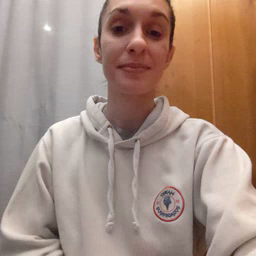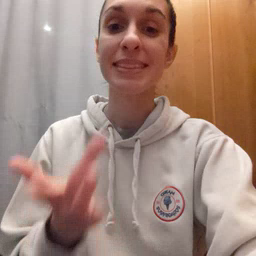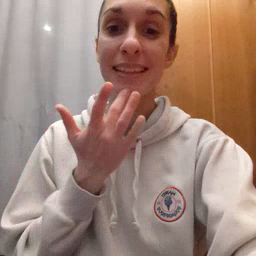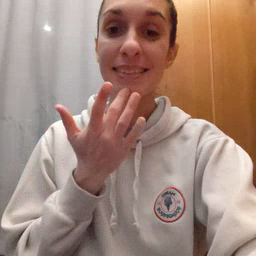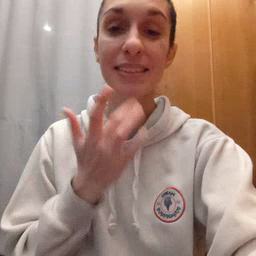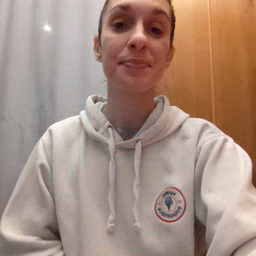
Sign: taste